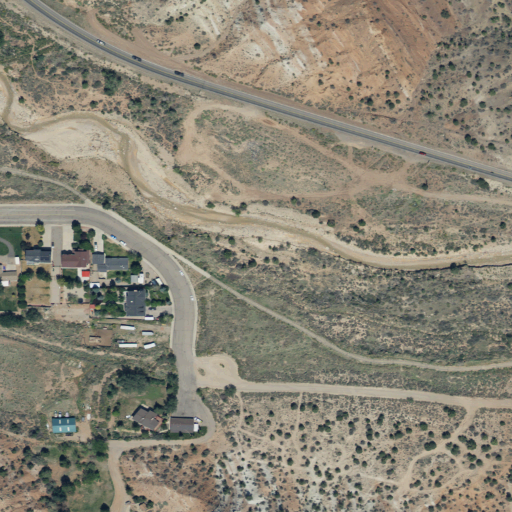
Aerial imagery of valley in Utah named Cedar Canyon containing shrub, low intensity development, open development, medium intensity development, evergreen forest, and high intensity development